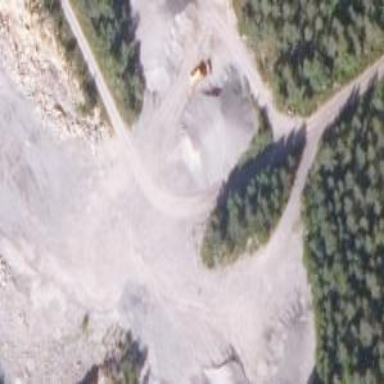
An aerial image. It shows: Quarry area rich in gravel resources.